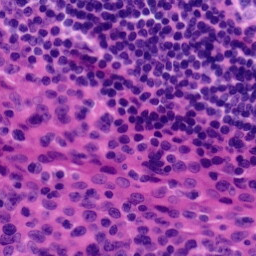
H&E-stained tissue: Tonsil